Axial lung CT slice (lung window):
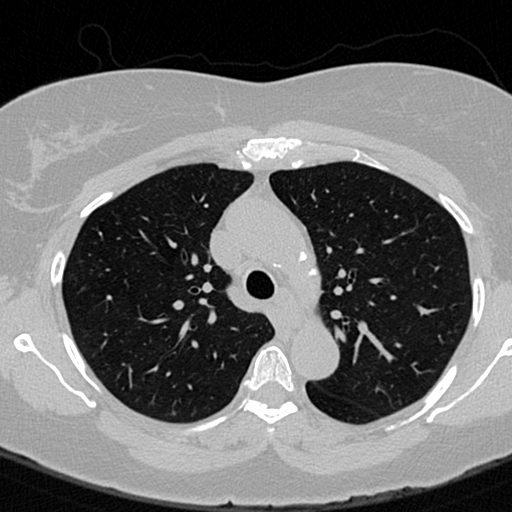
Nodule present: no